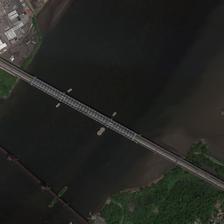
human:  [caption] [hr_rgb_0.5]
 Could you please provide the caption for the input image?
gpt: a bridge is on a river with many green trees on one side and some buildings on the other .

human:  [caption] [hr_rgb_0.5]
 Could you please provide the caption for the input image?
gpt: long bridges across the river connect two banks decorated by dense woods .

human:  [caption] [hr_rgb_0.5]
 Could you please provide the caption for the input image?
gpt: many green trees and some buildings are in two sides of a river with a long bridge .

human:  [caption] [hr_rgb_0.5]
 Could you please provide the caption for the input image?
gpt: a long and narrow bridge across a broad and black river .

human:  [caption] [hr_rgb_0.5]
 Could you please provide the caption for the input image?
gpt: a long bridge is on a river with many green trees on two side of the river .